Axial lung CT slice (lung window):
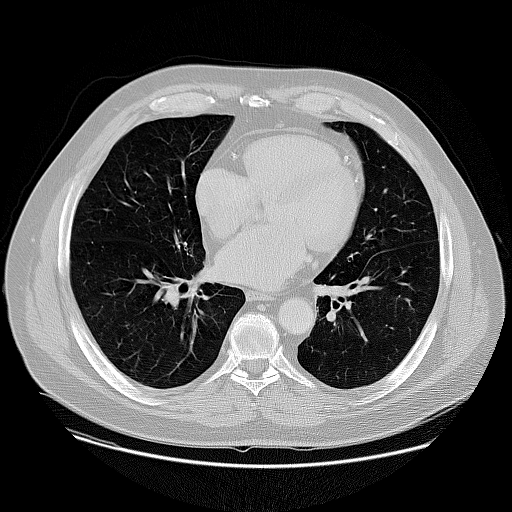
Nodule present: no